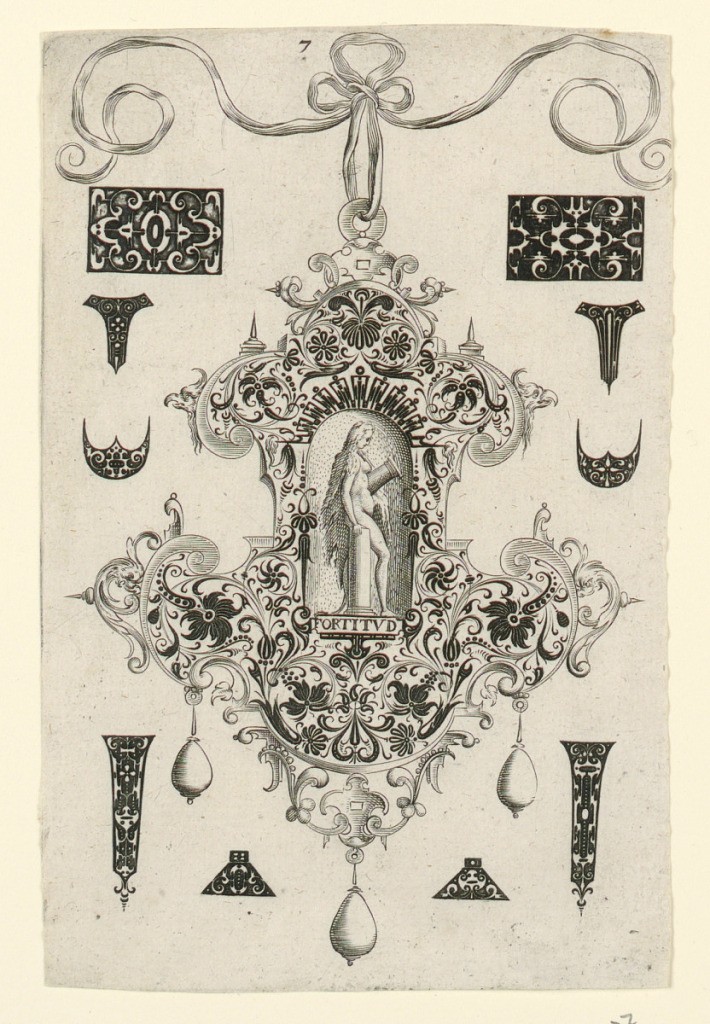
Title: Plate 7, from a series of eight pendant designs with the cardinal virtues
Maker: Johann Theodor de Bry, German, 1561 - 1623
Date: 1616–1623
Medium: Engraving on paper
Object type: Print
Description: Pendant design with scroll and floral motifs and hanging pear-shaped pearls.  Central Image: Fortitude, a nude women leaning against a base of a broken column while holding the top half of the column.  Inscribed below image: "FORTITVD".    Surrounding the pendant are blackwork ornament designs for enamelists, mostly showing possibilities for the top and sides of rings.(Matted with 6161.1-5/6,8.2000)